Question: I have a 'List' of 'IWord' objects named 'taggedInput'.
I need to associate each element with its own 'List' of 'IWord' objects.
For this I need to use a different datatype.
In this datatype, both the parent list and the child list must be dynamic, and must be populated at run-time.
The parent list must allow duplicate values (so it cannot be a 'Dictionary' object).
I intend to iterate through the parent list, and manipulate (add, remove, reorganize) the elements in the child list. Each element in both the parent and child lists must be accessible by its position in the list.
Here is an image I made to better illustrate what I need:

What is the best data type to use for this? I need something like 'List<IWord,List<IWord>>'
(but that wouldn't be a list)
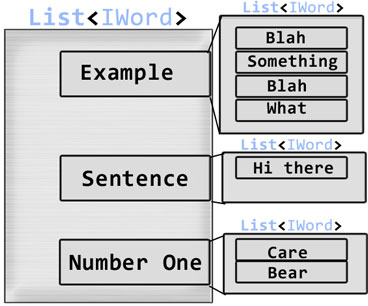
Answer: I am assuming you cannot change the 'IWord' interface? In that case I would use another type to allow you to form the required relationship ...
'''
public class WordWithRelatives
{
public IWord Word {get;set;}
public List<IWord> Relatives {get;set;}
}
'''
Then you simply require a list of the above
'''
var taggedInput = List<WordWithRelatives>();
'''
You could also make 'WordWithRelatives' implement 'IWord' by forwarding the 'IWord' interface methods to the 'Word' instance it contains.